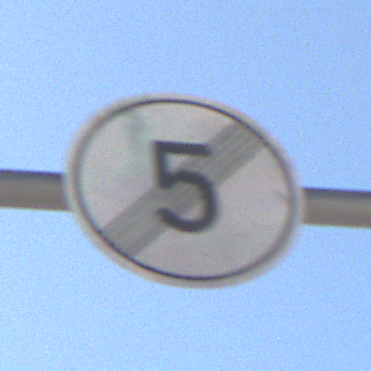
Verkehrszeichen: EndeGeschwindigkeit5
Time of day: Midday
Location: Outdoor (RoadRail)
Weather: Clear
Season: Summer
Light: Natural